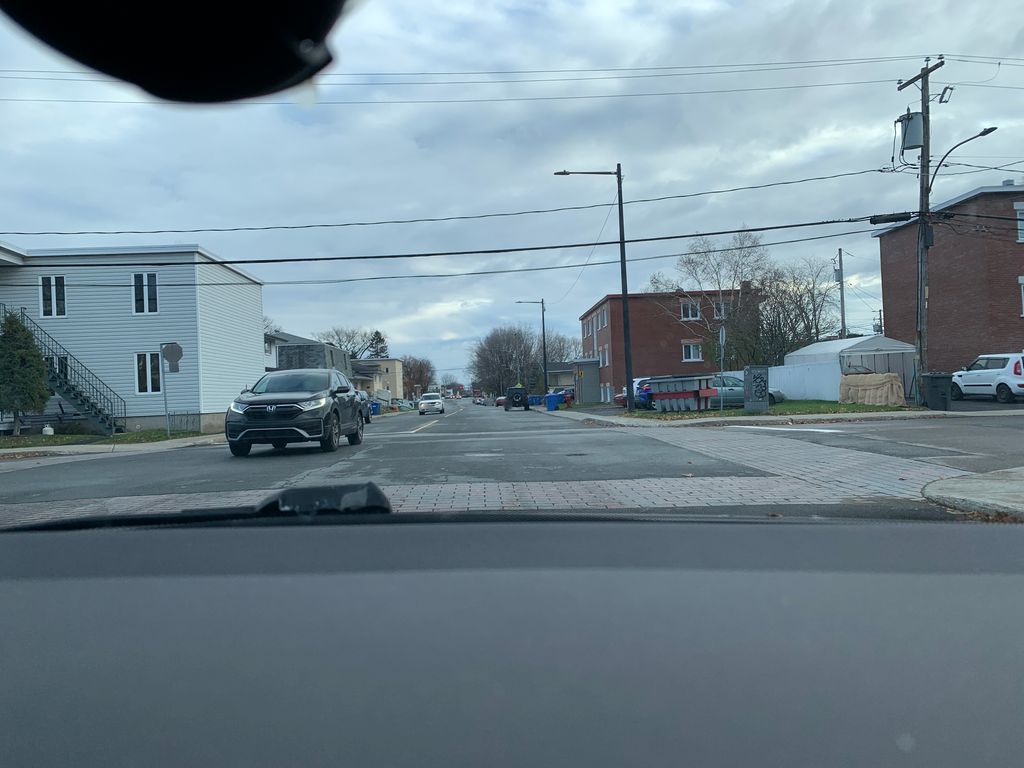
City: quebec_city